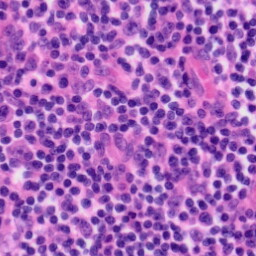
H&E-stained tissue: Tonsil